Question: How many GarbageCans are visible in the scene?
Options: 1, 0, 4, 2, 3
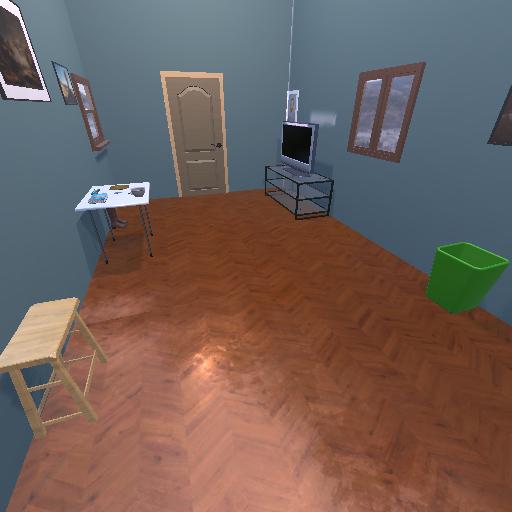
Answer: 1